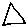
Label: triangle